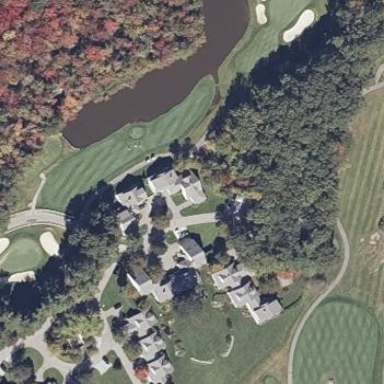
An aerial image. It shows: Grassy area designated as golf fairway.